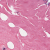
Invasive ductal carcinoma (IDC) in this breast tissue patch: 0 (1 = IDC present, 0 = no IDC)